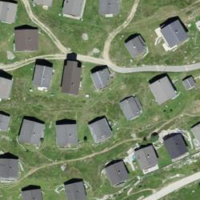
EUNIS habitat code: 23
Species observed at this site:
Pyrrhocorax graculus
Viola calcarata